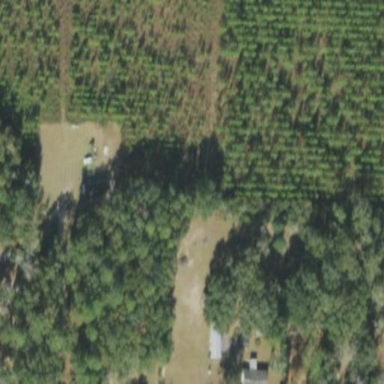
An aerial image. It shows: Plant nursery specializing in trees.